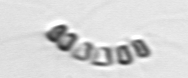
Label: Chaetoceros